Interaction volume radius: 5 \u00c5
Interaction volume height: 15 \u00c5
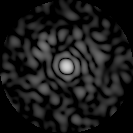
Disorder parameter: 0.8448